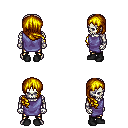
a pixel art fantasy rpg character, male body template, skeleton, chain tabard jacket, gold greaves, blonde right-swept hairstyle, black shoes, four views (front, back, left, right), 2x2 character sprite sheet, small pixel art, hard edges, no anti-aliasing